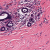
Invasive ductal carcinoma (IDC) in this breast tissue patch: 0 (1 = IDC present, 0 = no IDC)